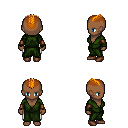
a pixel art fantasy rpg character, female body template, human, dark skin, green robe, white pants, dark blonde short mohawk hairstyle, cloth bracers, brown shoes, four views (front, back, left, right), 2x2 character sprite sheet, small pixel art, hard edges, no anti-aliasing